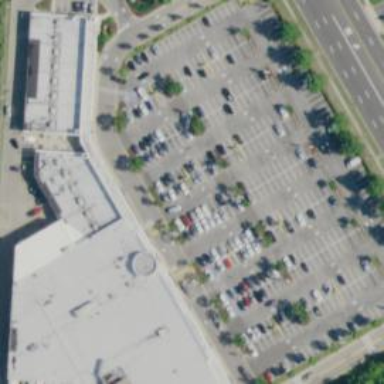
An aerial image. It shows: Trolley bay.